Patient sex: M
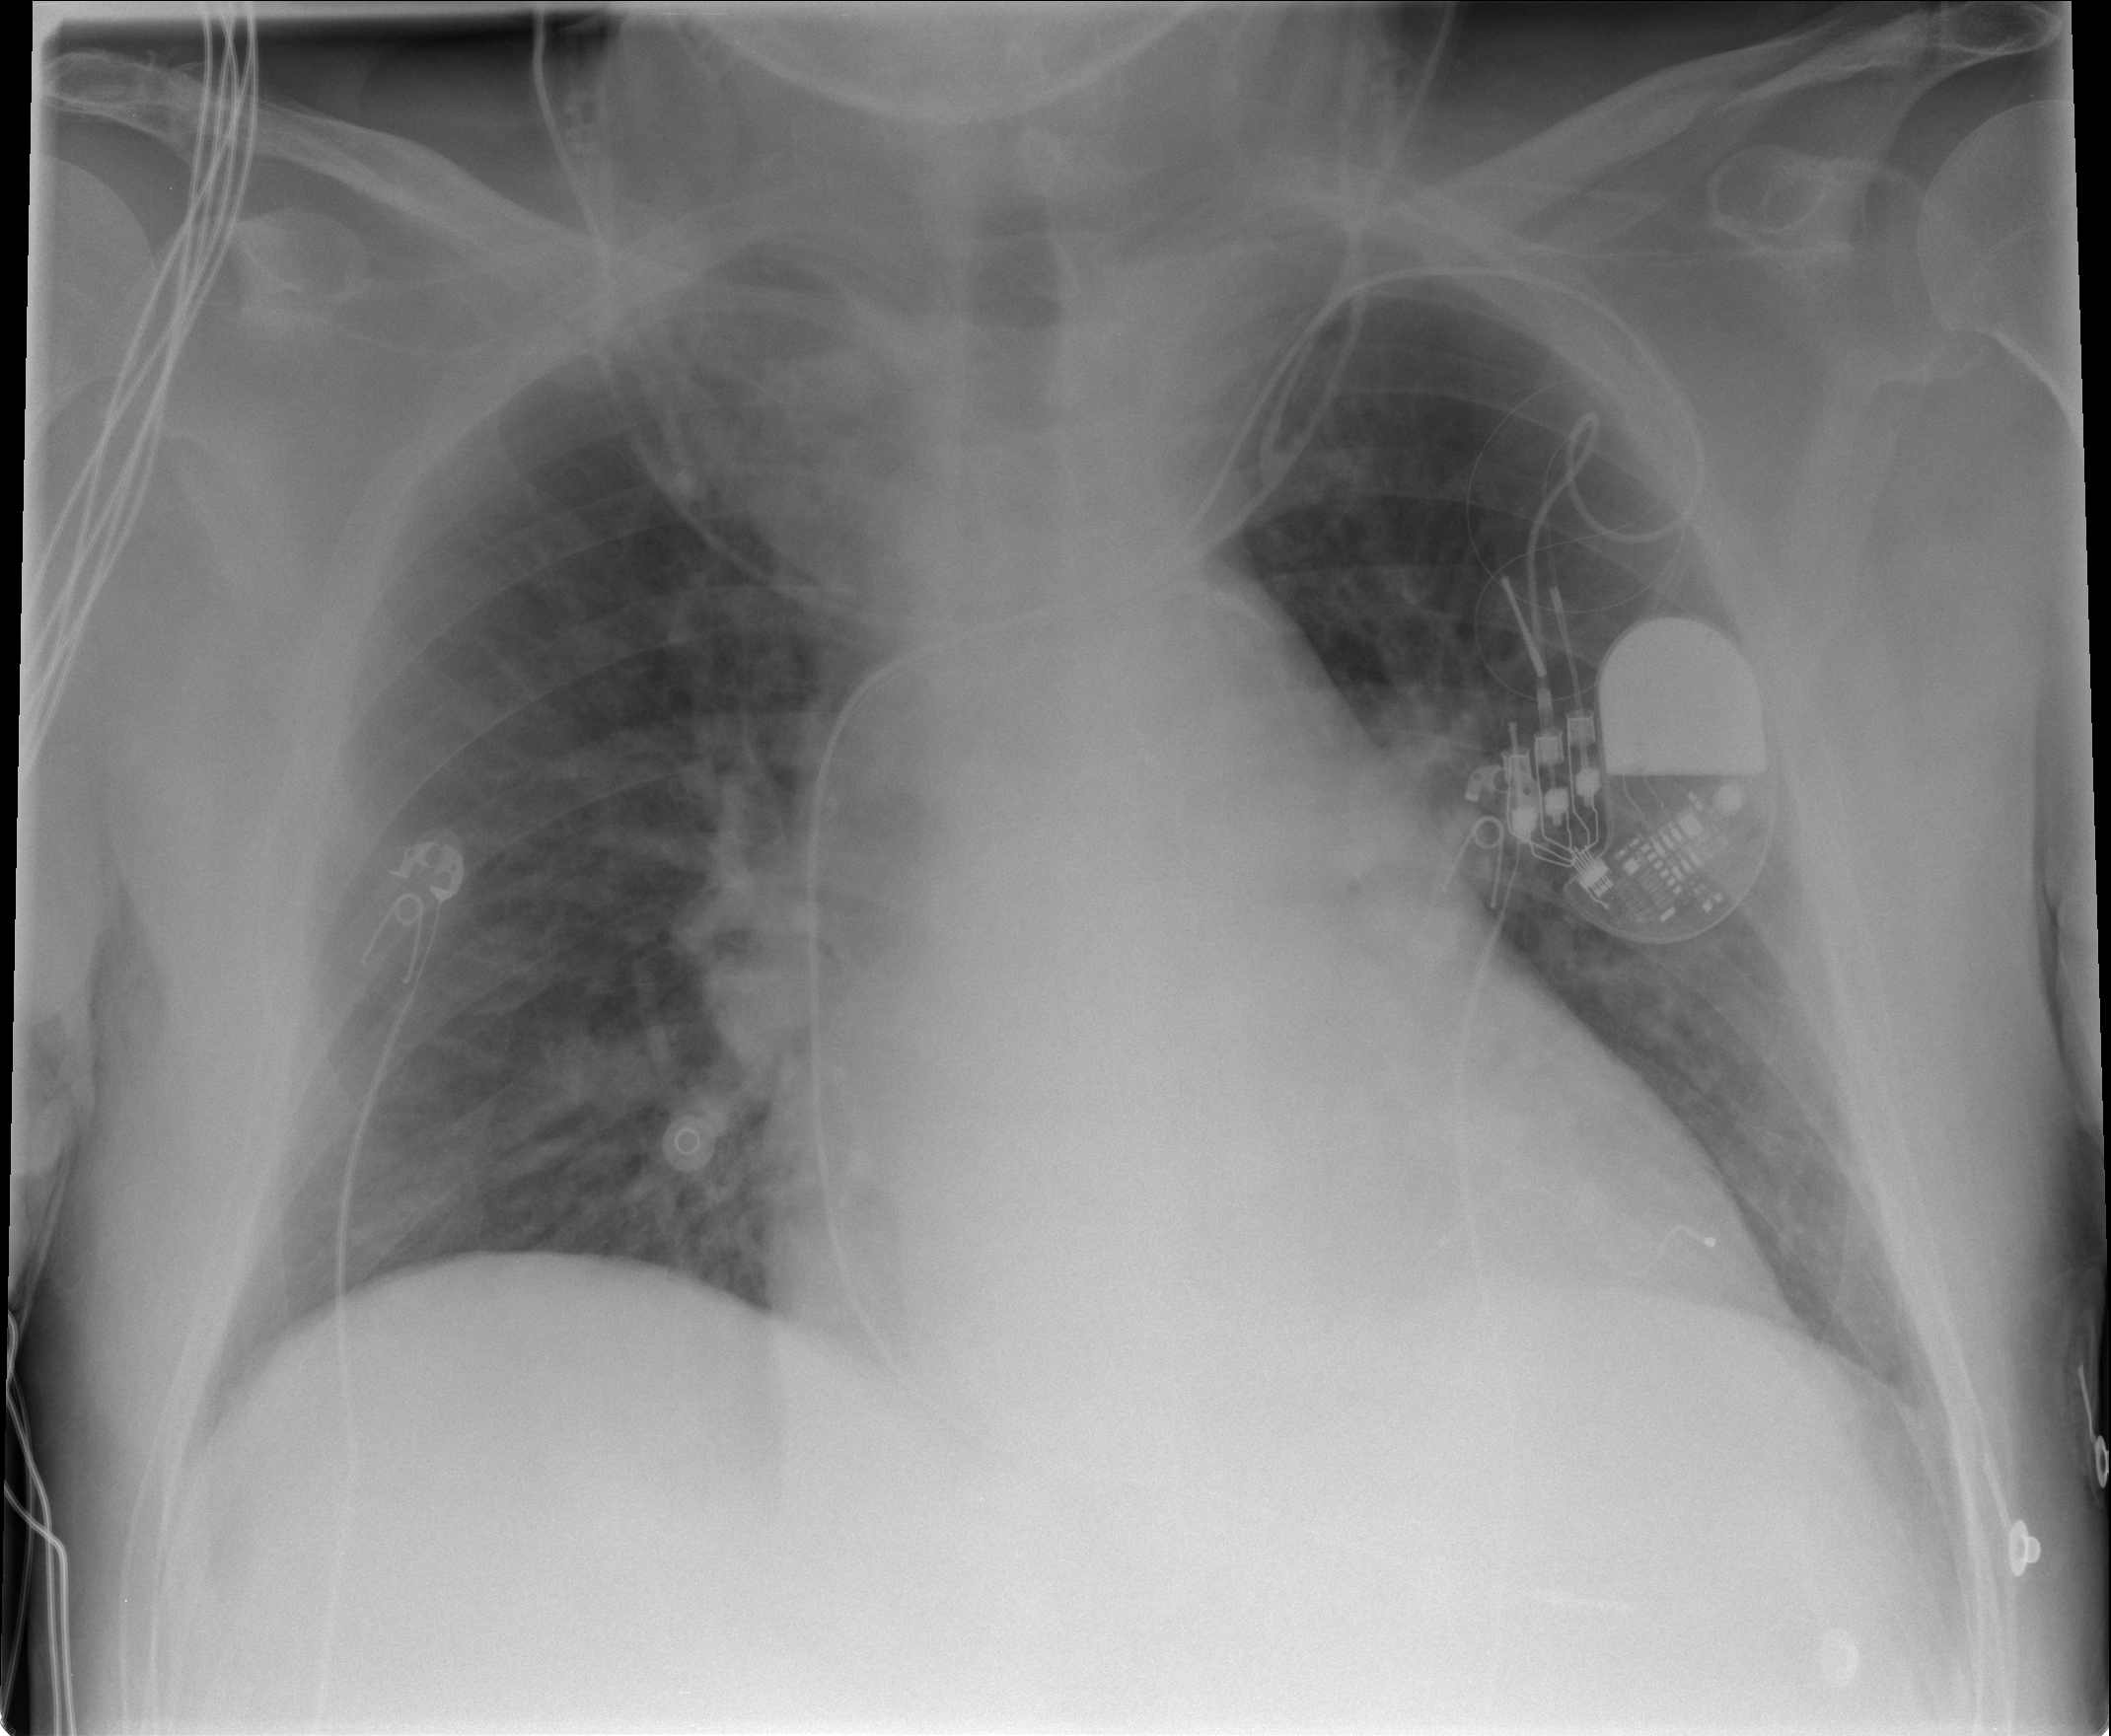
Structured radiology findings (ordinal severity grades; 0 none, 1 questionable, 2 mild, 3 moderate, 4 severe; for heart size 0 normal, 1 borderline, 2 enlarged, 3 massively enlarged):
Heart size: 2
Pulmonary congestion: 2
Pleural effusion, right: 0
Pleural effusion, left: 0
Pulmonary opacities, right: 0
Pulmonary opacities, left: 0
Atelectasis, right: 0
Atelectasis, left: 0